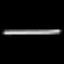
Label: line